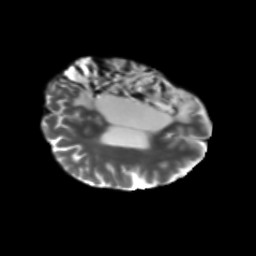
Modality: T2w
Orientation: axial
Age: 48
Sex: male
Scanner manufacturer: siemens
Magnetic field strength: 3 T
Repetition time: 5.47 s
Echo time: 0.0854 s